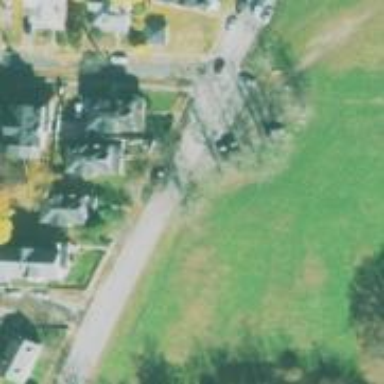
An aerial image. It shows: Asphalt road in residential area.